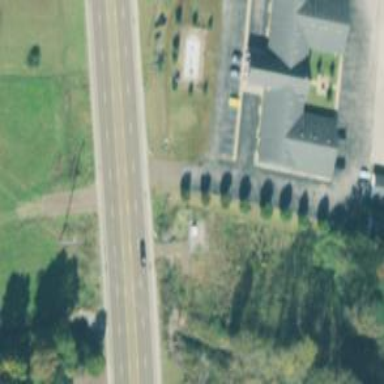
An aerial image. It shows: Asphalt service road.